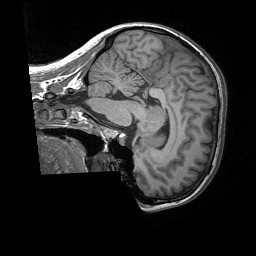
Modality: T1w
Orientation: sagittal
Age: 31
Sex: female
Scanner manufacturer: siemens
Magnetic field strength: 3 T
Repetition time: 1.9 s
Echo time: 0.00252 s